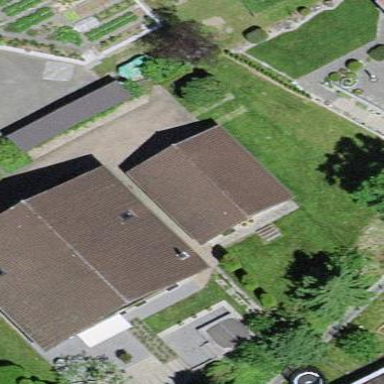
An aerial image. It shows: Garage building.